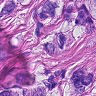
Metastatic tissue present: yes